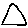
Label: triangle